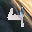
Label: 4